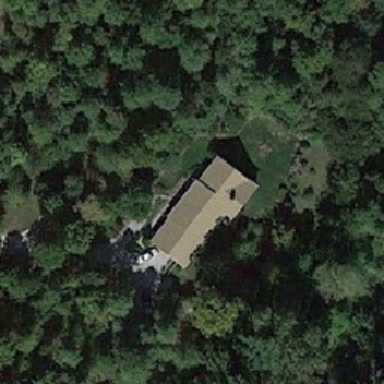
A yellow roof house is lying in the forest with the car .